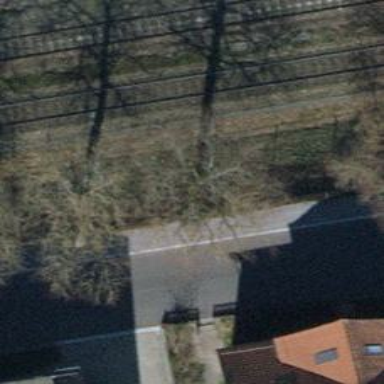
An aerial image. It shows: Avenue lined with trees.